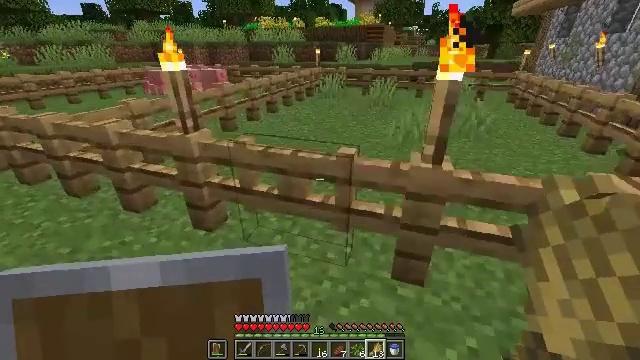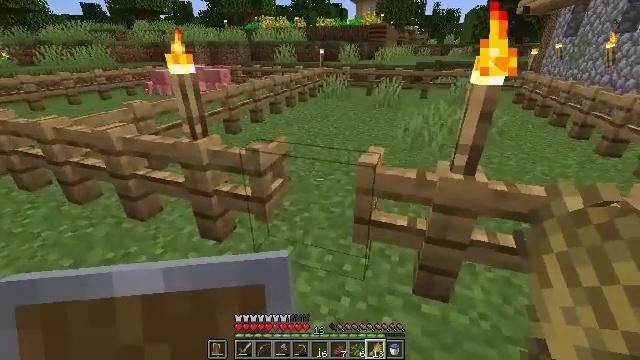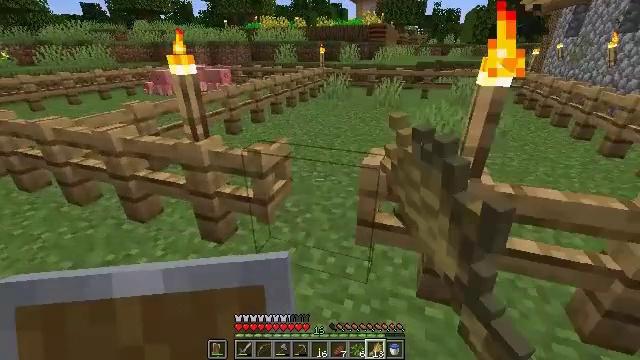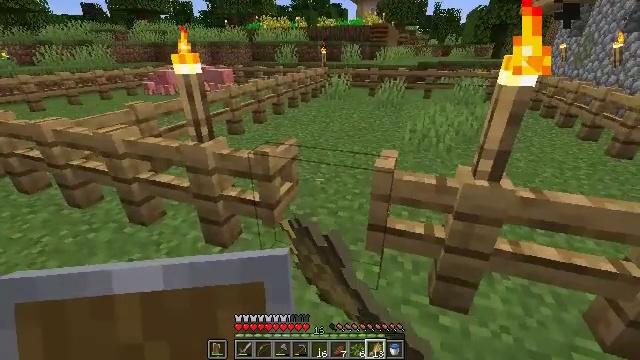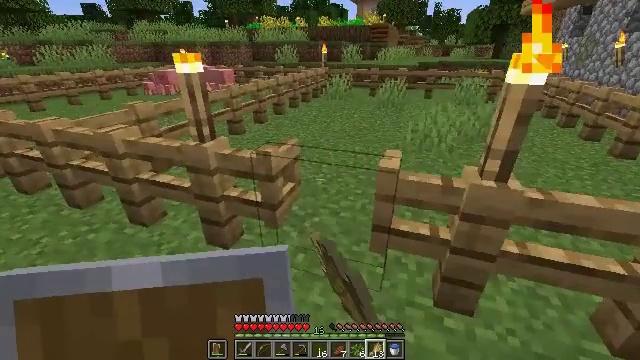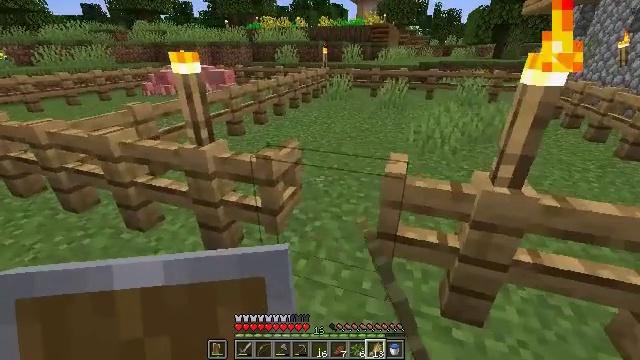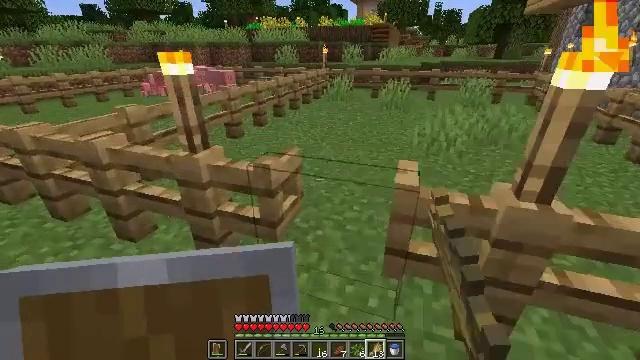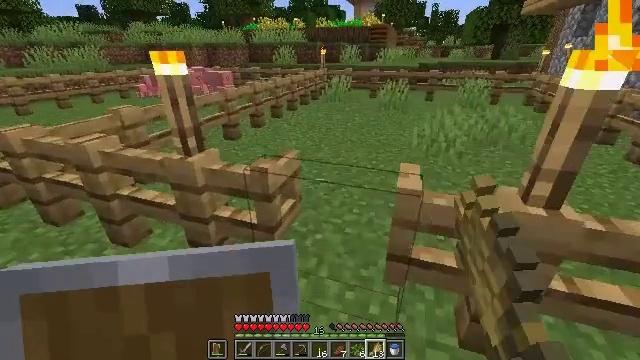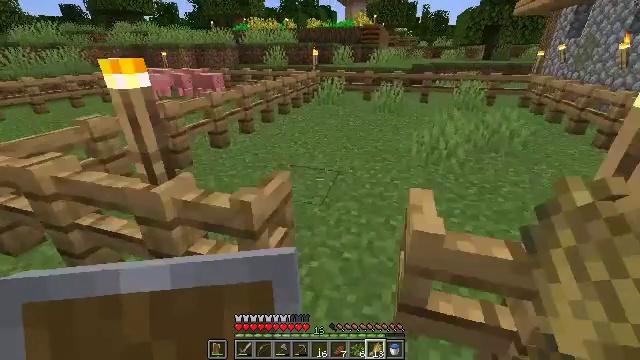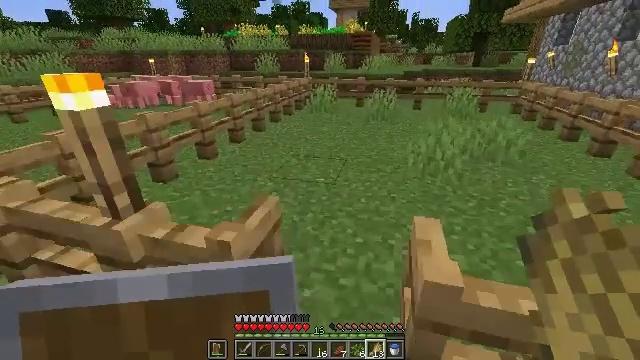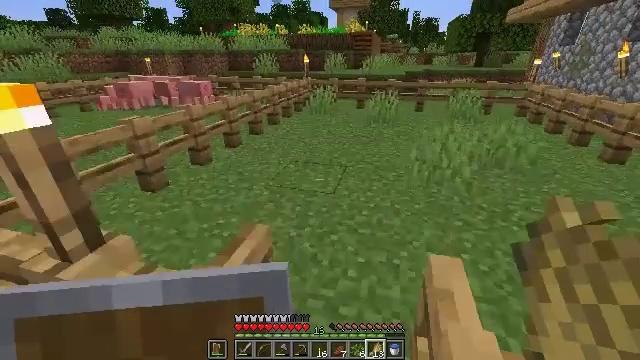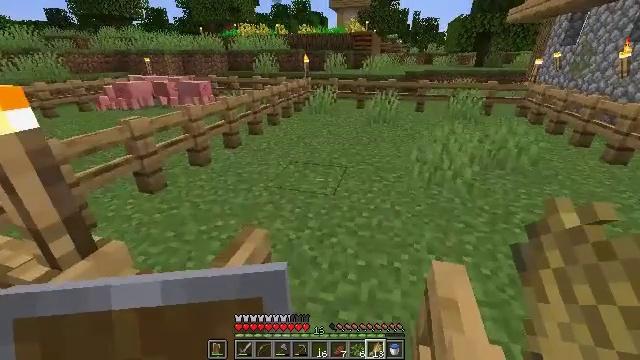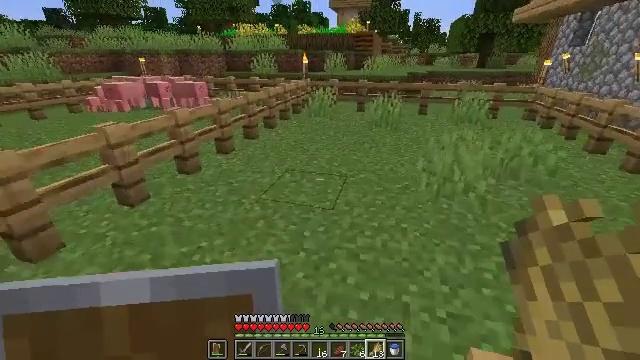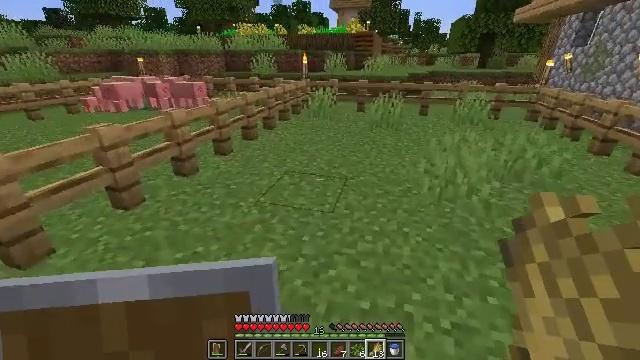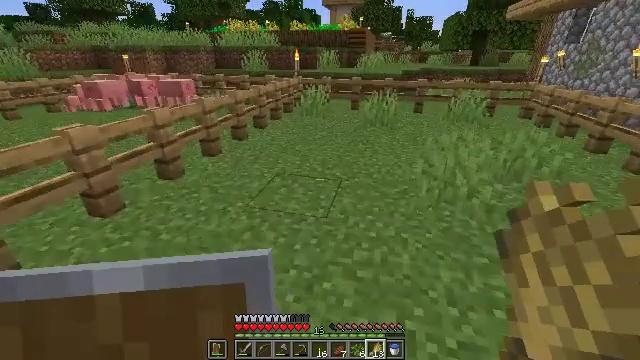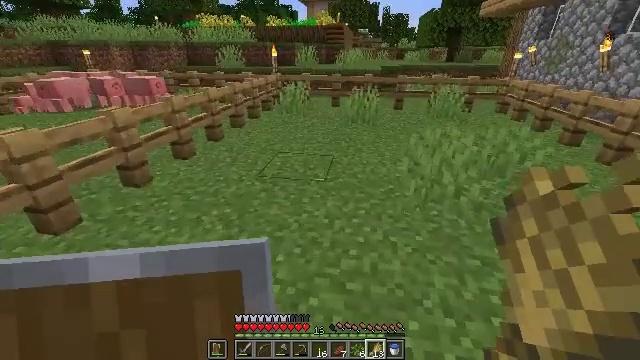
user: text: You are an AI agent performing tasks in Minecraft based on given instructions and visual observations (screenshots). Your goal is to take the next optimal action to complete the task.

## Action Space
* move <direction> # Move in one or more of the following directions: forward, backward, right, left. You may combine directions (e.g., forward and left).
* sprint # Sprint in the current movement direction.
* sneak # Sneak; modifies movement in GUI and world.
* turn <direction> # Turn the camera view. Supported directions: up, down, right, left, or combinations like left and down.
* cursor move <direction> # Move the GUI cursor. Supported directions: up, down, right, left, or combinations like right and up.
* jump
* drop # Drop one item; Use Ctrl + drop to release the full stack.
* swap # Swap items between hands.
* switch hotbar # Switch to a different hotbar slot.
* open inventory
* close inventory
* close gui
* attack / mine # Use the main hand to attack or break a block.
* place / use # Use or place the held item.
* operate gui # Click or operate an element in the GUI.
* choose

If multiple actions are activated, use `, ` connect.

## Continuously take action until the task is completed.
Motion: motion action
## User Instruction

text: Break the sugar cane.
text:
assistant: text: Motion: use / place
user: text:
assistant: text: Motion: use / place
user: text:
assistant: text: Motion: no_op
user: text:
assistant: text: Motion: no_op
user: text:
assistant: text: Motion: move forward
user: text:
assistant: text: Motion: move forward
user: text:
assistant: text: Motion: move forward
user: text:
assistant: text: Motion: move forward, turn right
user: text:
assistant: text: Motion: move forward, turn right and up
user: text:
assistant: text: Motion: move forward
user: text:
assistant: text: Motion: move forward
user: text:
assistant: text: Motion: move forward
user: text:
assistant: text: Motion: move forward
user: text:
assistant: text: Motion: move forward, turn right
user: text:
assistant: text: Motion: move forward, turn right
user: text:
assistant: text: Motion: move forward, turn right
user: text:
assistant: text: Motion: move forward, turn right
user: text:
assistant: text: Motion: move forward, turn right
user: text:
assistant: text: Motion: move forward
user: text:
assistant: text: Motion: move forward, turn right
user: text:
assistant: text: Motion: move forward, turn right
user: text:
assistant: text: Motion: move forward and move left, turn right and up
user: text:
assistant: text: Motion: move left, turn right and up
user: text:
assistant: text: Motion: turn left and up
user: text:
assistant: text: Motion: no_op
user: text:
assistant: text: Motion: no_op
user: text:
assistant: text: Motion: no_op
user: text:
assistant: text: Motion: turn right and down
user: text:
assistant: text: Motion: turn down
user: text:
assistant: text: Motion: move back, turn down